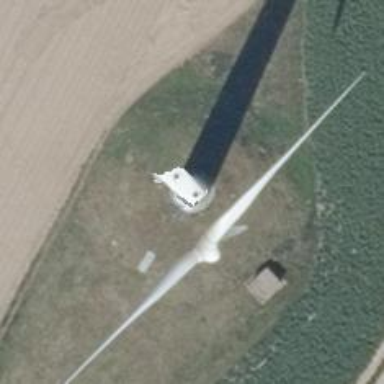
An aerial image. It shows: Wind turbine generator that utilizes wind as its source for generating electricity. It is of the horizontal axis type.